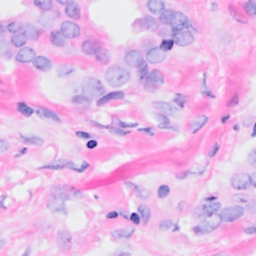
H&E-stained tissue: Breast